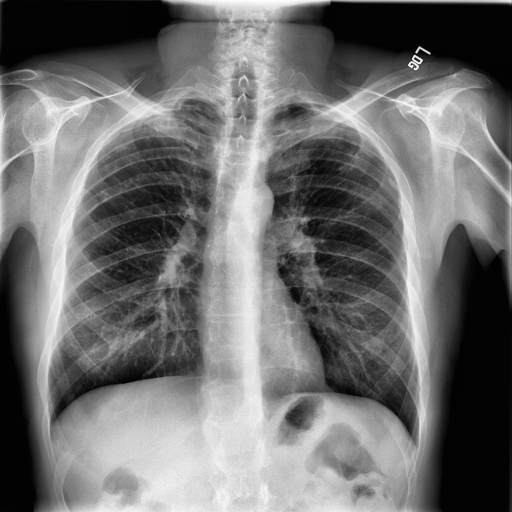
Finding: NORMAL